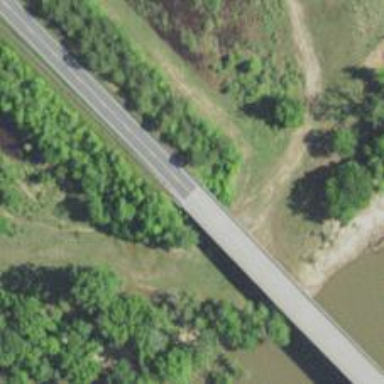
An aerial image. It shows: Bridge supported by abutments.